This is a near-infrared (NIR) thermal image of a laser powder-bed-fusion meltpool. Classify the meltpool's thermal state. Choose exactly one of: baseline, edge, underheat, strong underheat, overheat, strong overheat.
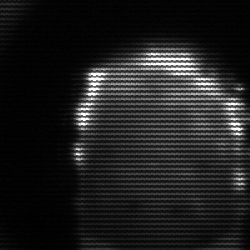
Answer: baseline